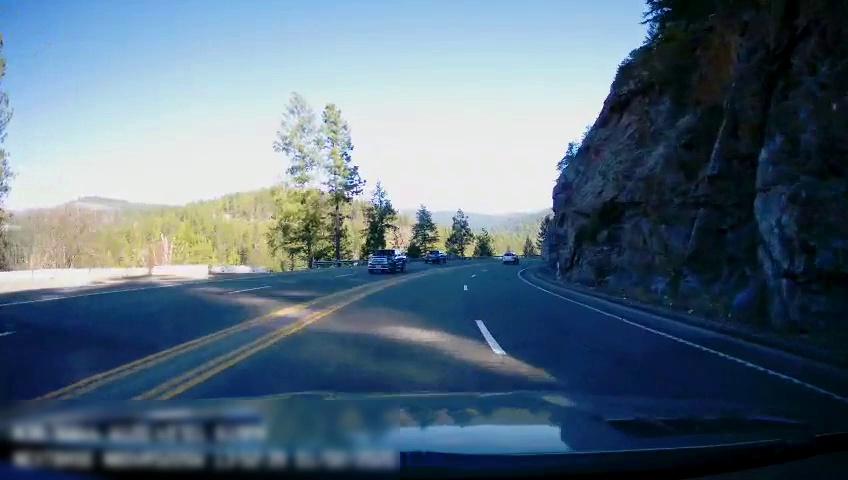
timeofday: Day
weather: Sunny
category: Drivable Space
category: Vehicles | Truck
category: Vehicles | Truck
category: Vehicles | SUV
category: Lanes | Current Lane
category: Lanes | Alternate Lane
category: Lanes | Current Lane
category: Lanes | Alternate Lane
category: Lanes | Opposite Lane
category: Lanes | Opposite Lane
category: Lanes | Opposite Lane
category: Lanes | Opposite Lane